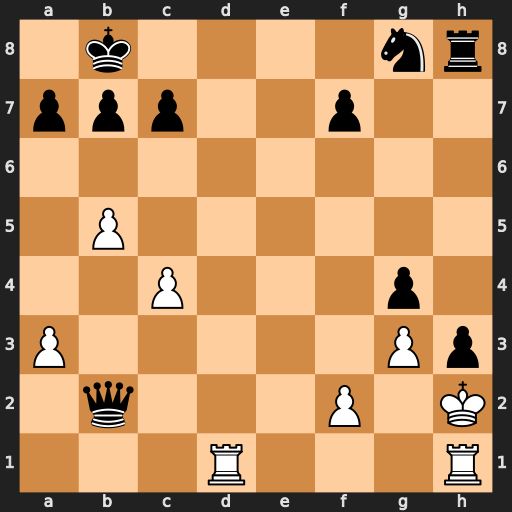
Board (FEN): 1k4nr/ppp2p2/8/1P6/2P3p1/P5Pp/1q3P1K/3R3R
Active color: w
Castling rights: -
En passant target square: -
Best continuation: Rd8#